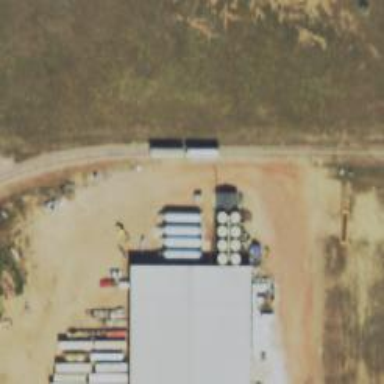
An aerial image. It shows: Storage tank that is man-made.